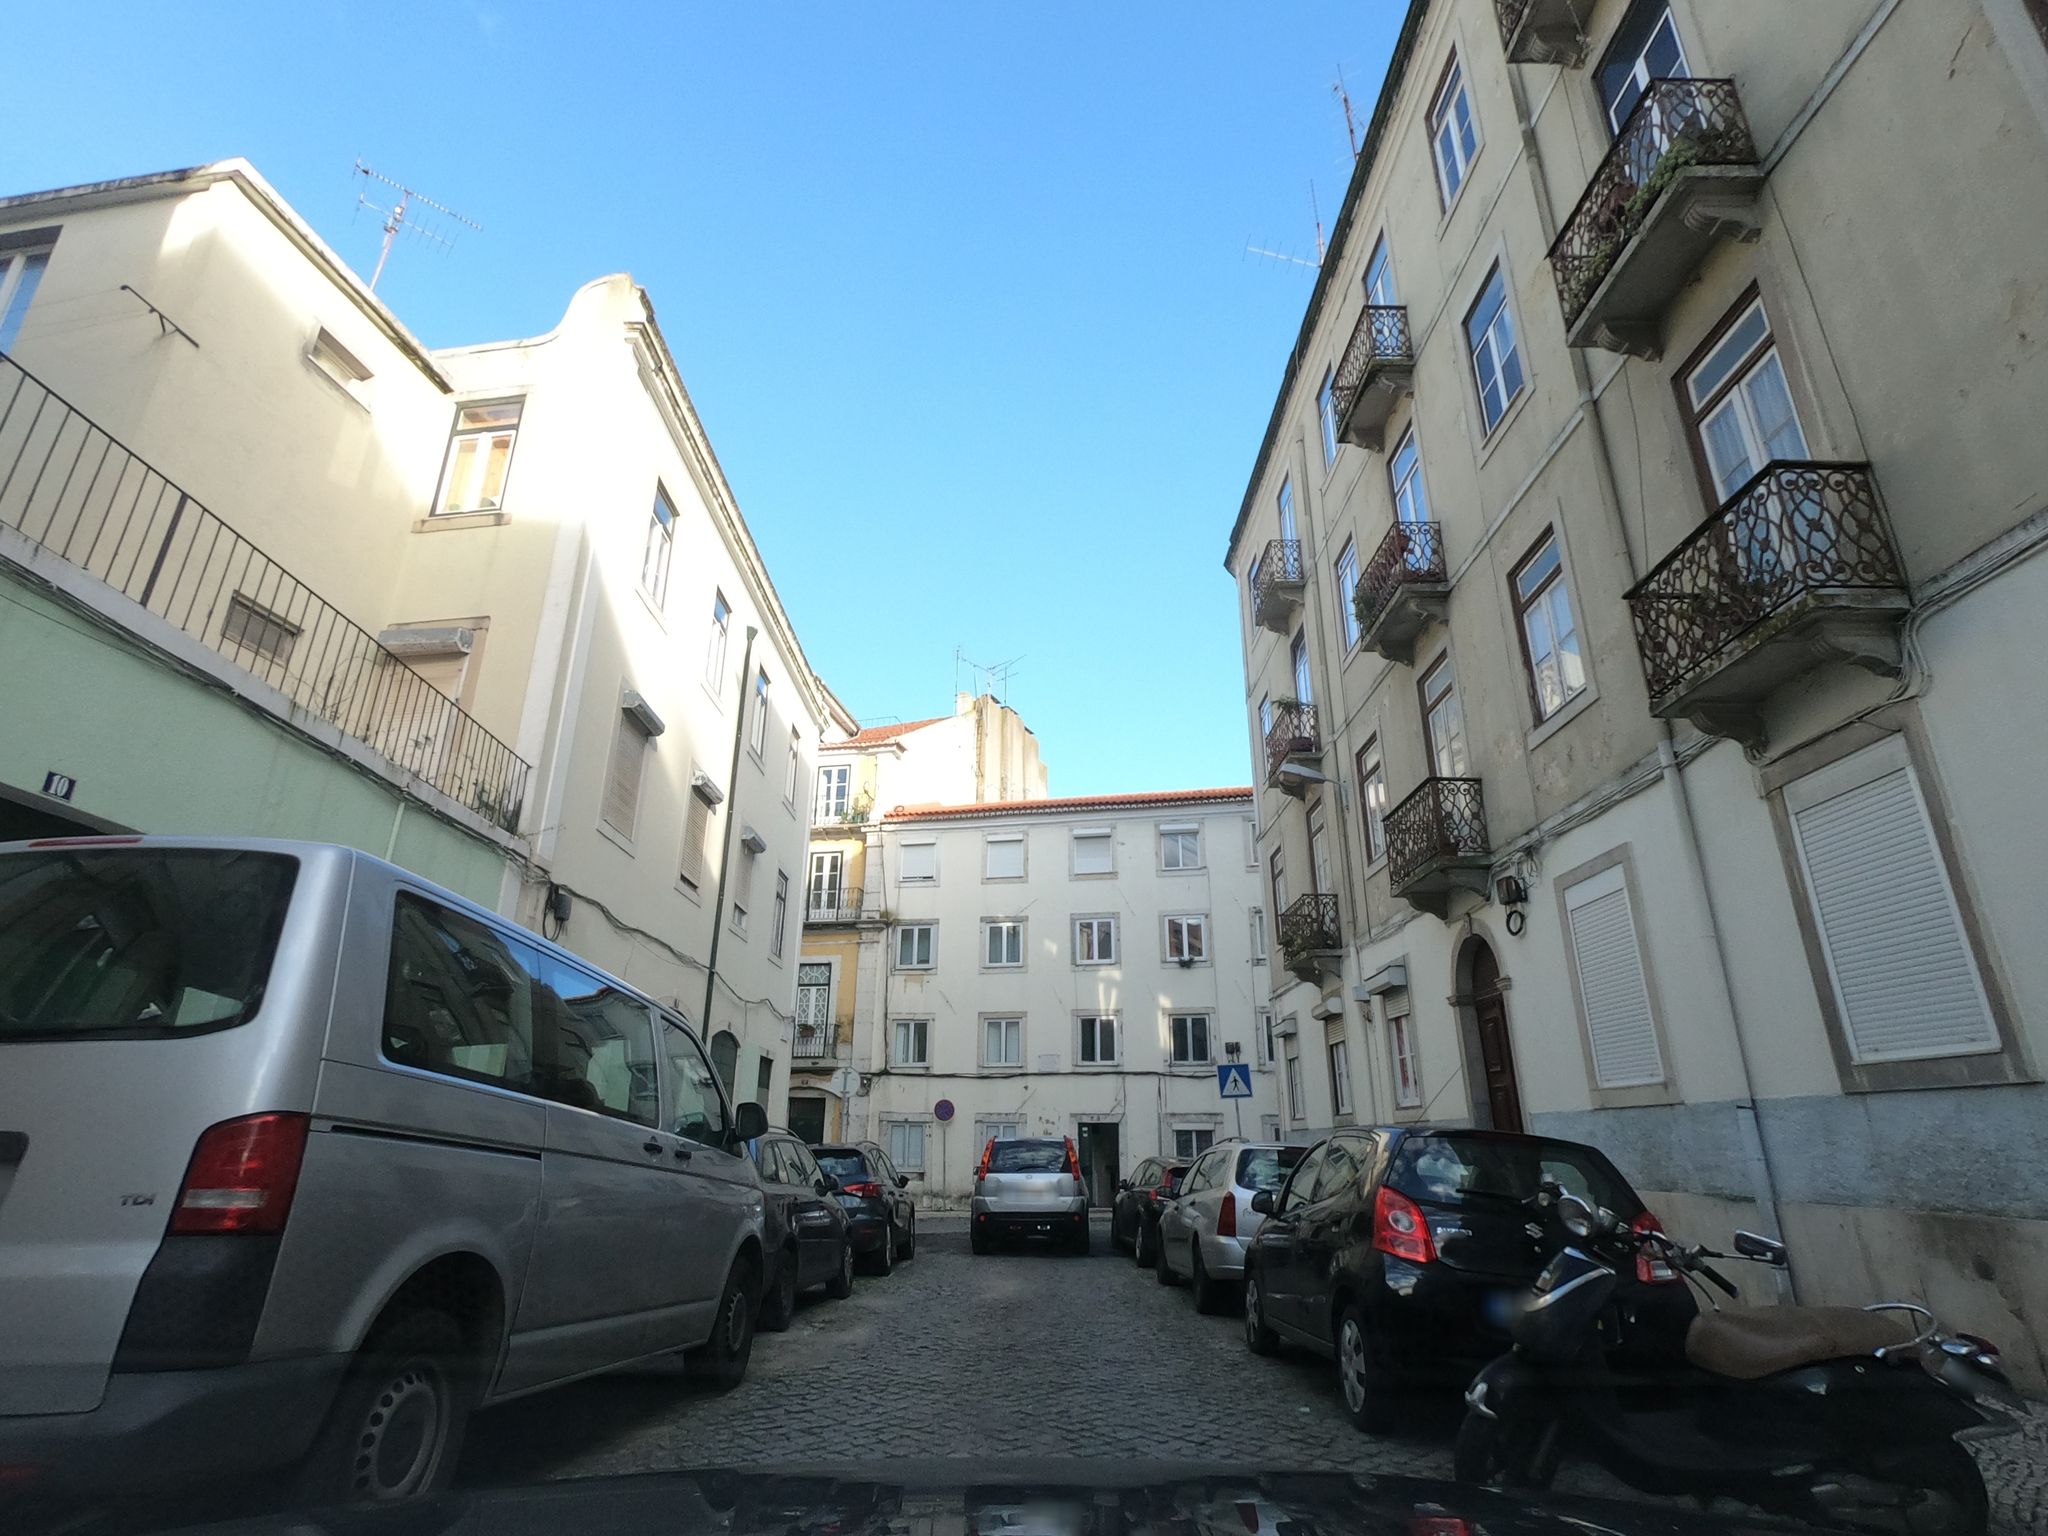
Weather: clear
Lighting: day
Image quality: good
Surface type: driving surface
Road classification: residential
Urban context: urban centre
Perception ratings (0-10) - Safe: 5.72, Lively: 6.75, Beautiful: 6.3, Boring: 6.76, Depressing: 4.84, Wealthy: 8.26